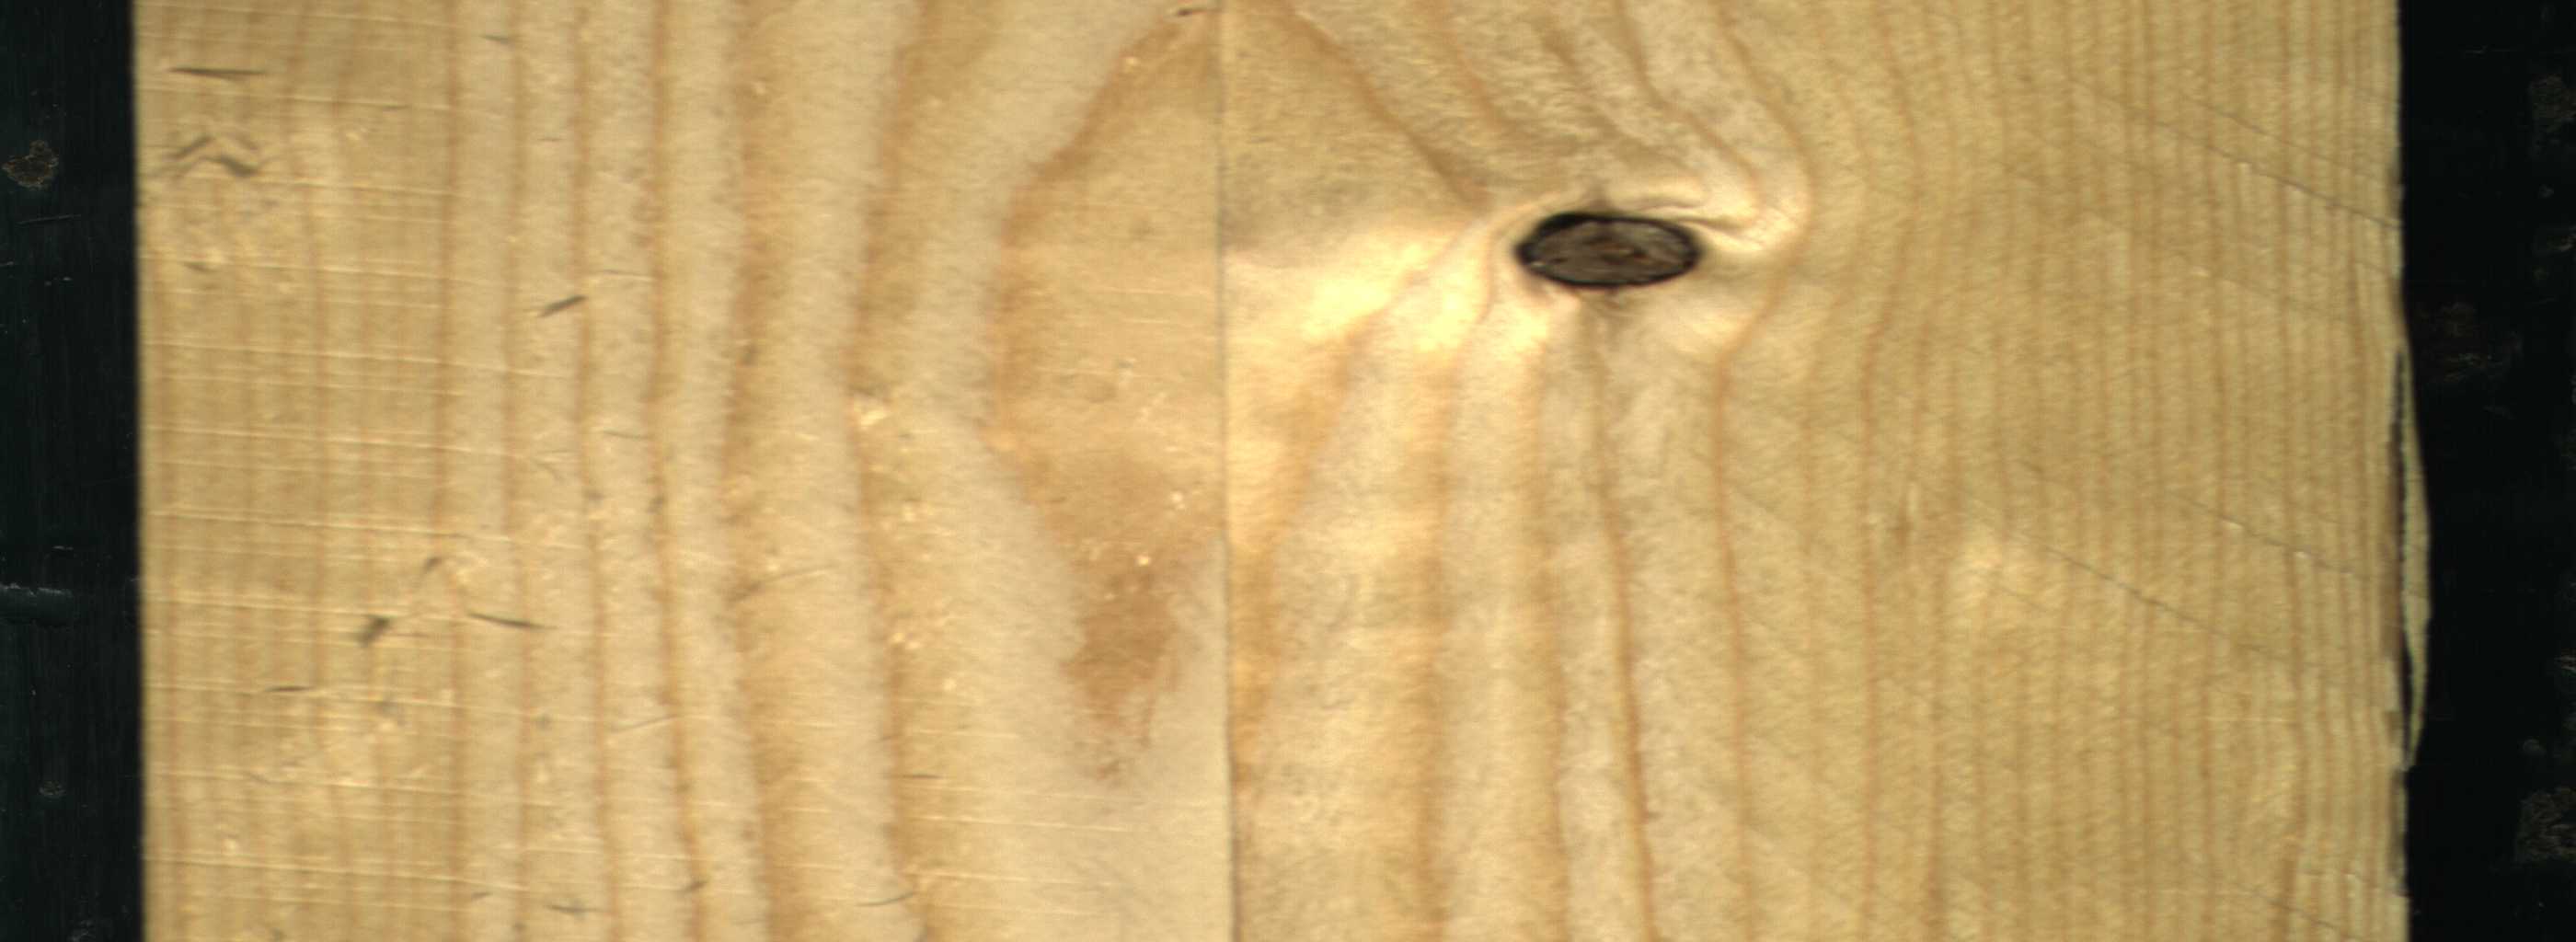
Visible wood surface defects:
Dead_Knot